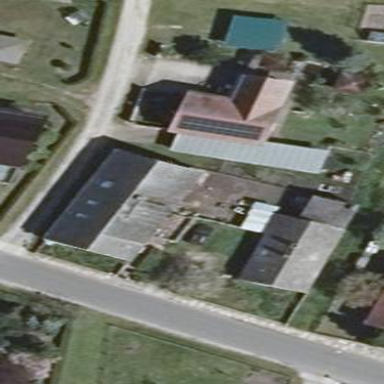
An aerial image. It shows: Gabled house with grey roof oriented along the building.